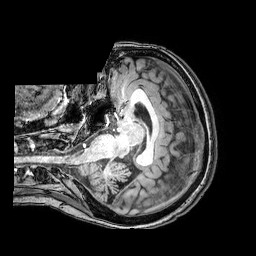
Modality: T1w
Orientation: axial
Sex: female
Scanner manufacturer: philips
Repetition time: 0.008108 s
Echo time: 0.00371 s